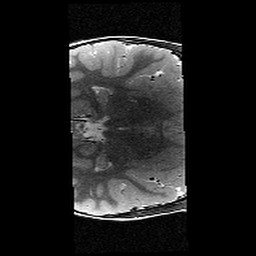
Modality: T2w
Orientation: axial
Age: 9
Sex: male
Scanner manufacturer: siemens
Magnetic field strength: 3 T
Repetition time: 9.23 s
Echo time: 0.067 s